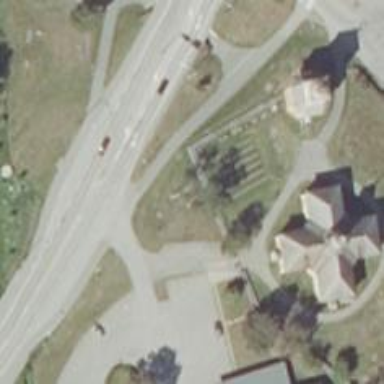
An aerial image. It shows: Historical site featuring war memorial.